Interaction volume radius: 5 \u00c5
Interaction volume height: 15 \u00c5
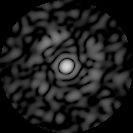
Disorder parameter: 0.8302